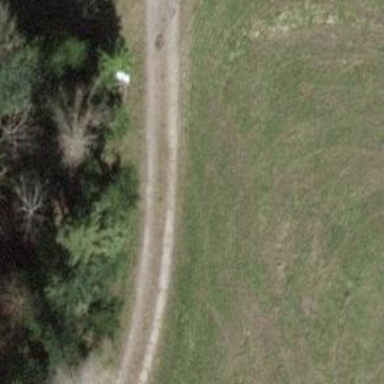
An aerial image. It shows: Track road with grade3 tracktype.